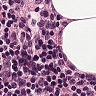
Metastatic tissue present: no